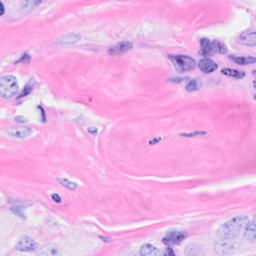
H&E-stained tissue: Breast